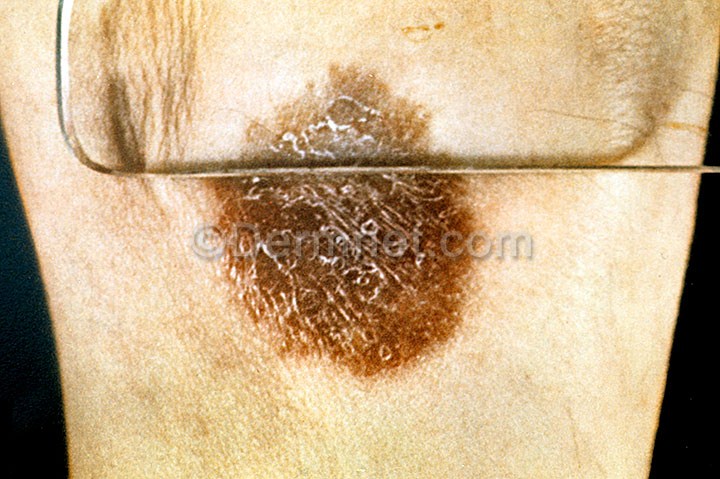
Disease: Systemic Disease